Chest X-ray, AP view. Patient: 62 years old, sex F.
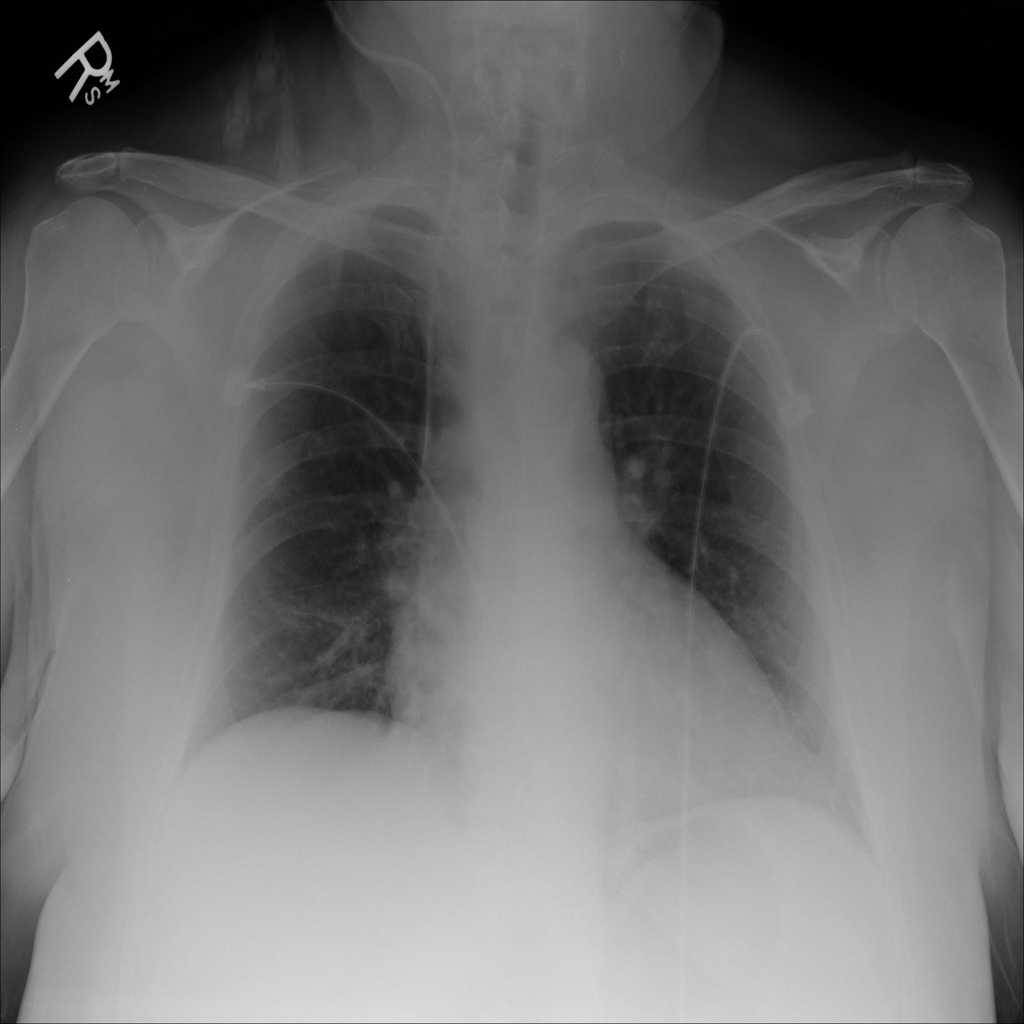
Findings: No Finding